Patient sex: M
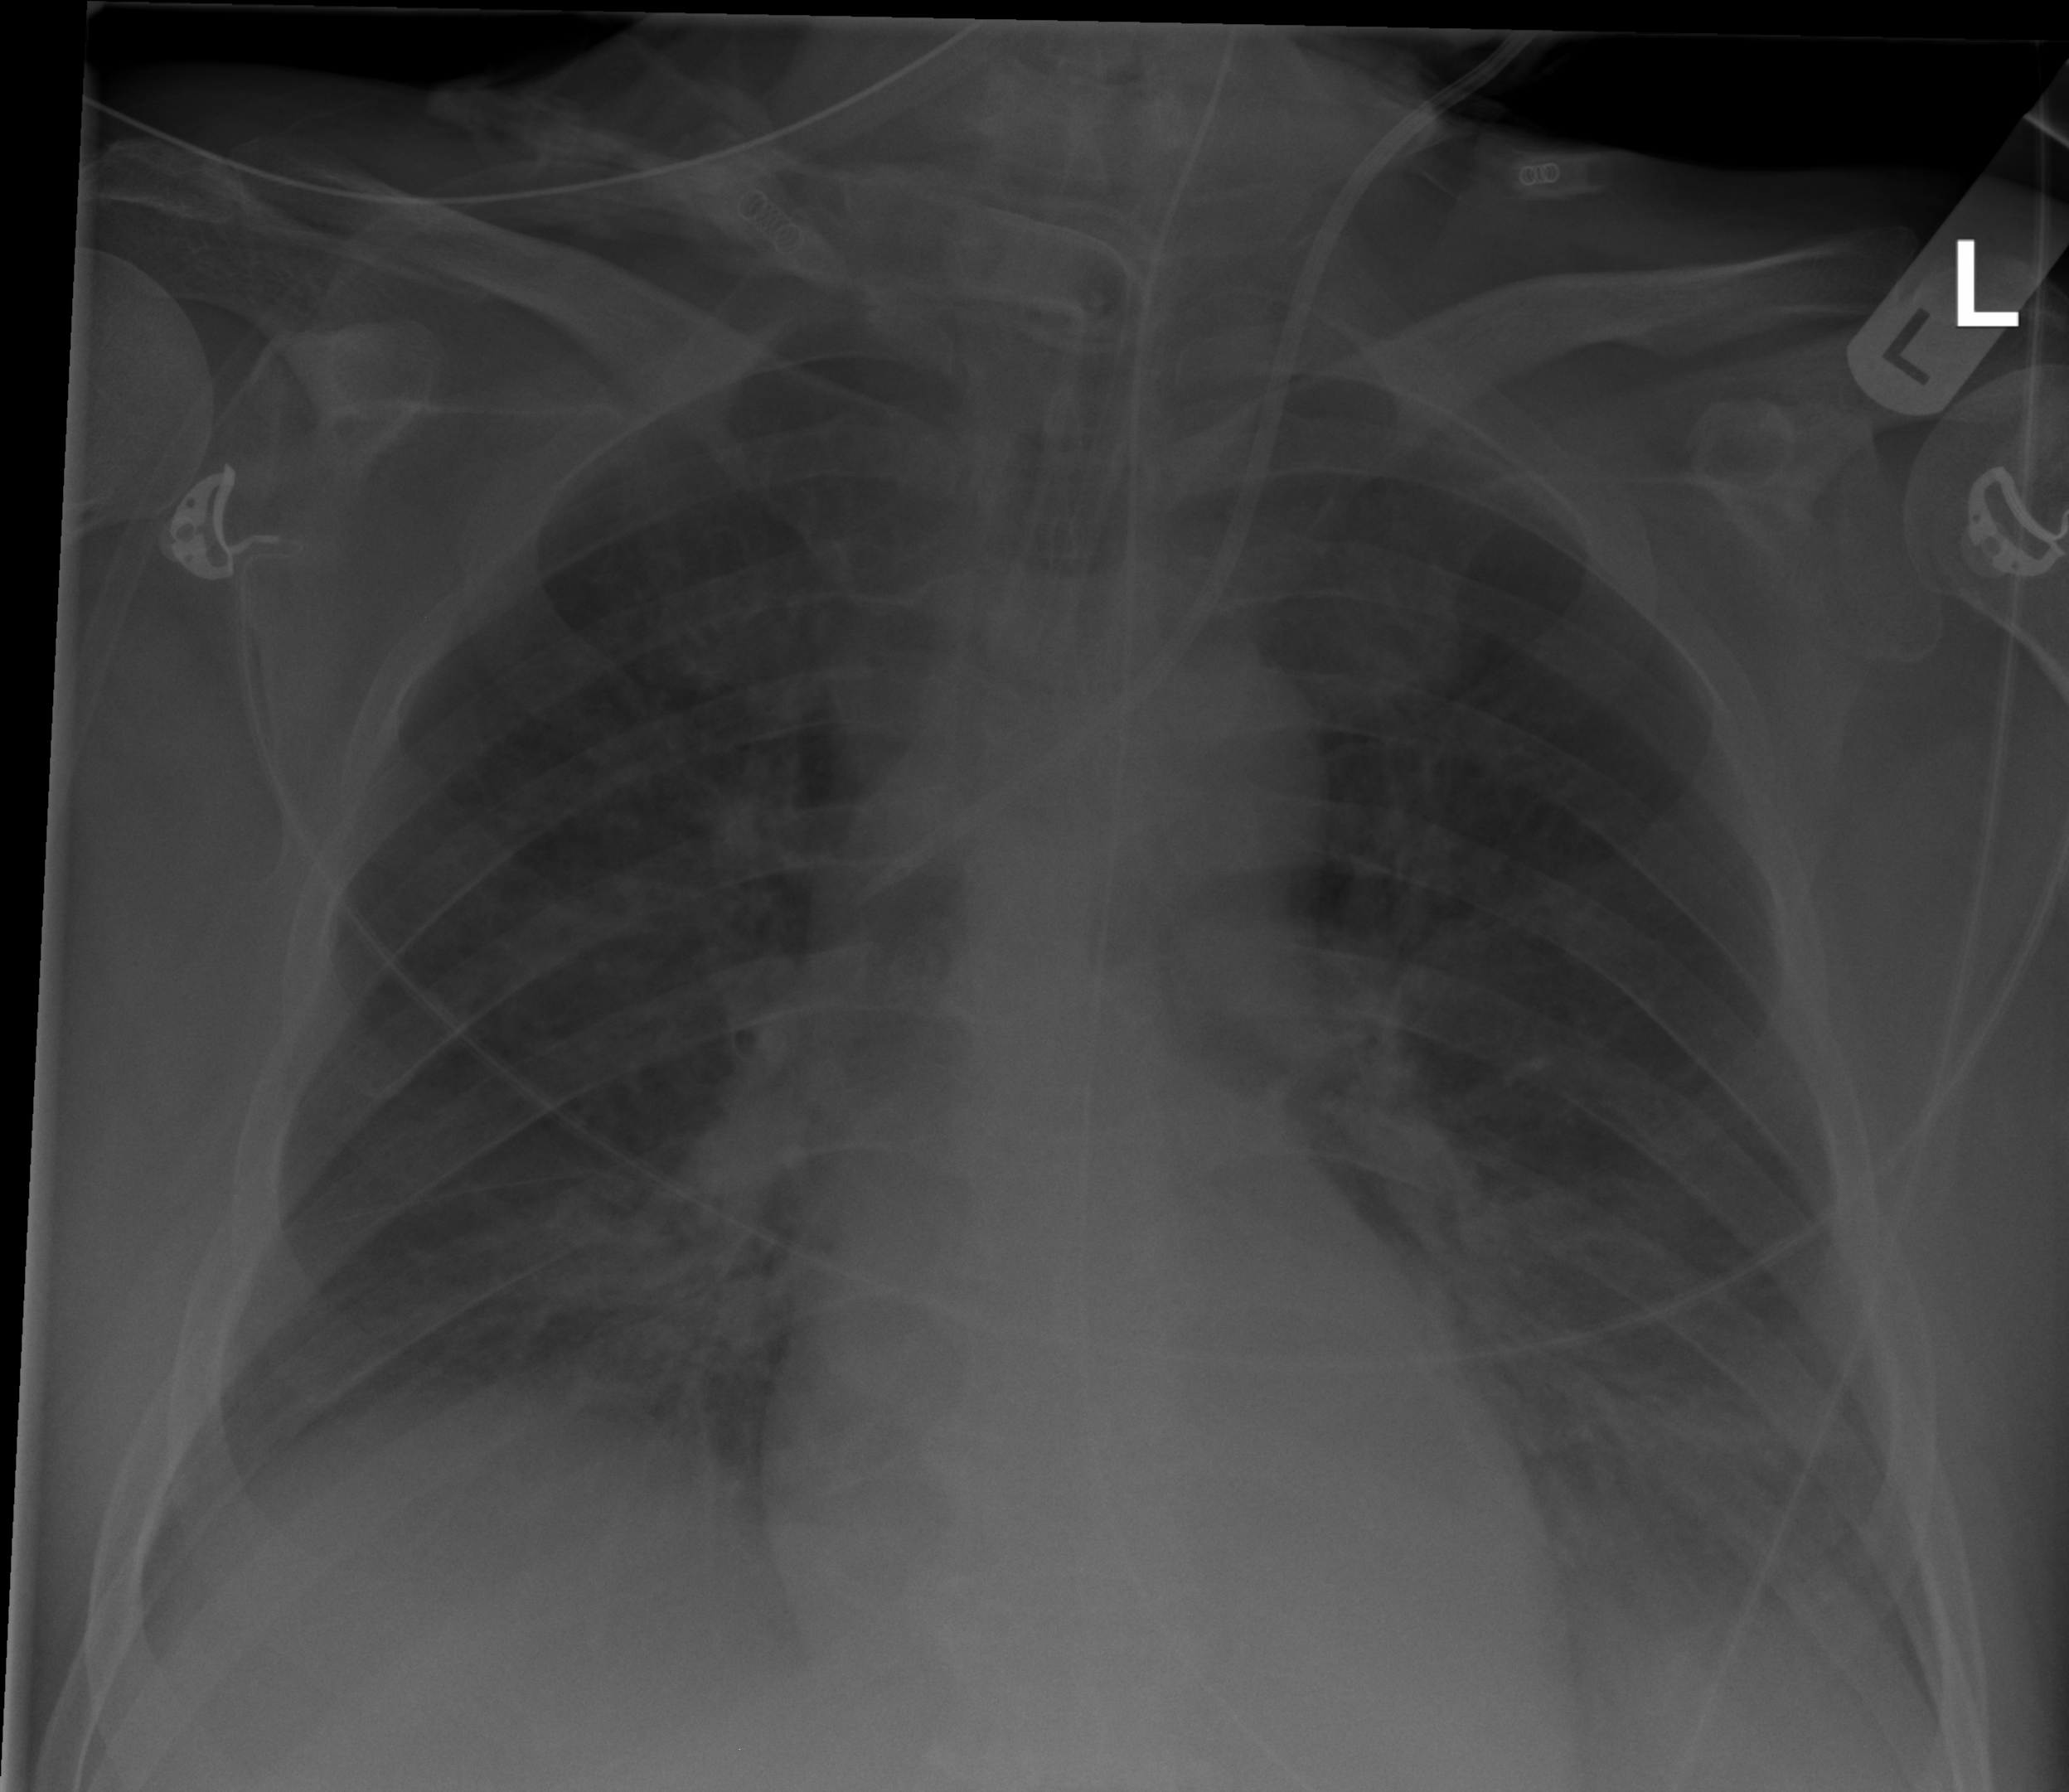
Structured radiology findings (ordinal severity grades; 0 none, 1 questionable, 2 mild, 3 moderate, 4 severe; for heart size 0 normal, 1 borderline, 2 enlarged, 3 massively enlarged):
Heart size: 0
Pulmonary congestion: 0
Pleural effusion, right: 2
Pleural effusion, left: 2
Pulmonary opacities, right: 2
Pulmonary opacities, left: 2
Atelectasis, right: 0
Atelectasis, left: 0